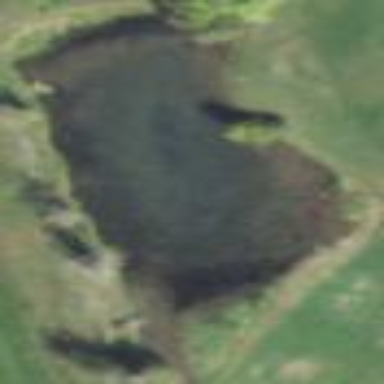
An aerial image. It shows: Water hazard on golf course. The hazard is natural water feature.